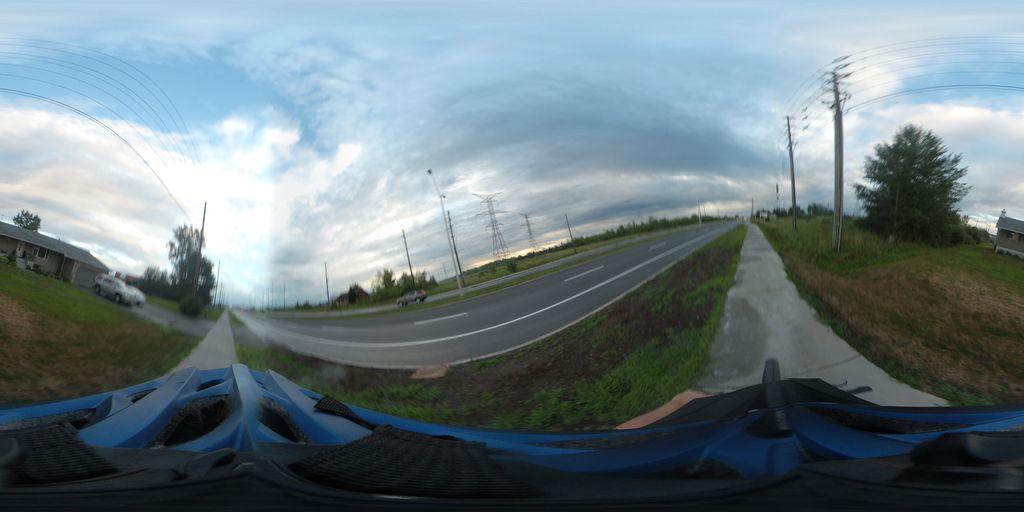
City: ottawa-gatineau